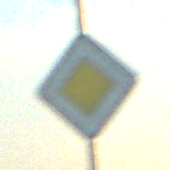
Verkehrszeichen: Vorfahrtsstrasse
Umgebung: Outdoor, RoadRail
Tageszeit: SunriseSunset
Wetter: PartlyCloudy
Licht: Natural
Jahreszeit: NotSpecified
Kontrast: HighContrast